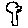
Label: tree